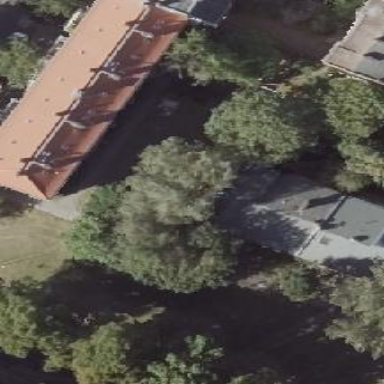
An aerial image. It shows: Residential building with hipped roof.